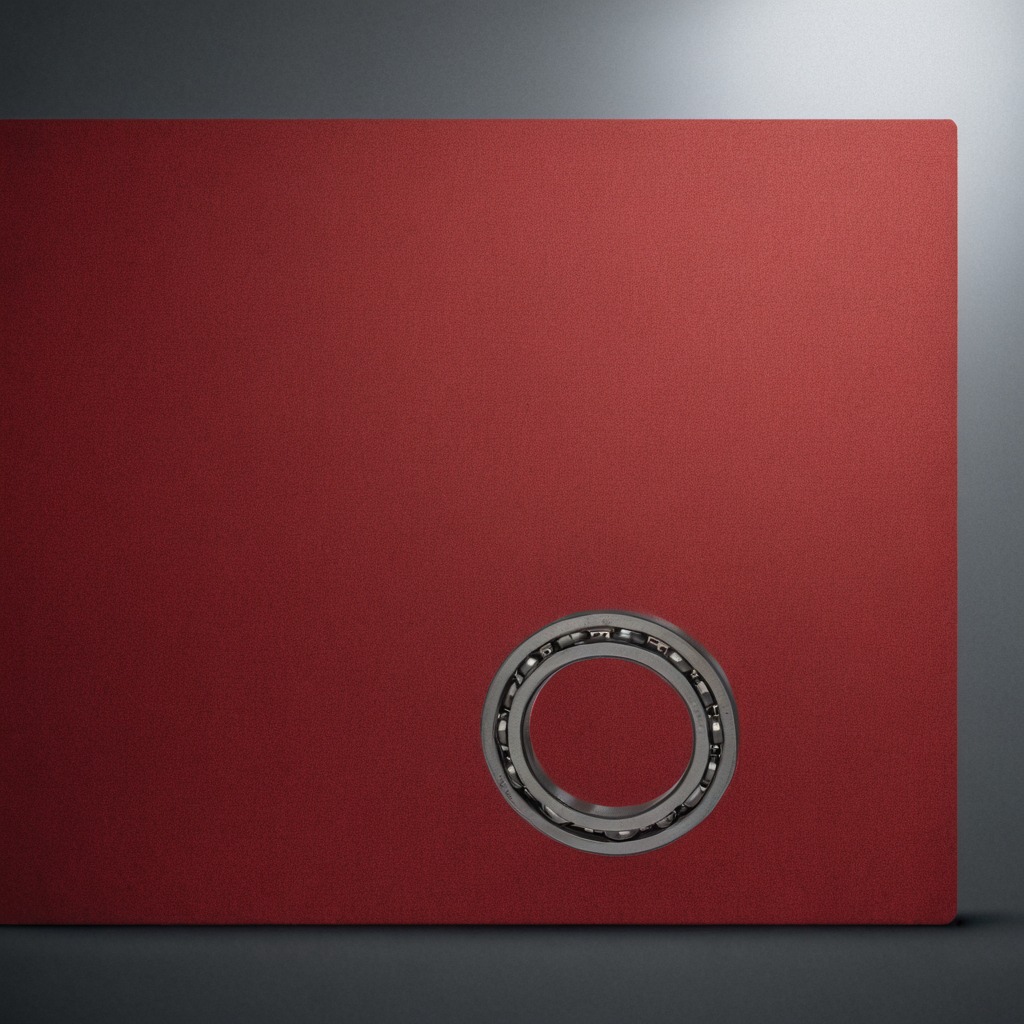
A metal ball bearing lies on the clean granite tabletop covered with a red rubber mat inside a workshop under bright overhead lighting crisp shadows high clarity worn but beneath the mat